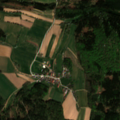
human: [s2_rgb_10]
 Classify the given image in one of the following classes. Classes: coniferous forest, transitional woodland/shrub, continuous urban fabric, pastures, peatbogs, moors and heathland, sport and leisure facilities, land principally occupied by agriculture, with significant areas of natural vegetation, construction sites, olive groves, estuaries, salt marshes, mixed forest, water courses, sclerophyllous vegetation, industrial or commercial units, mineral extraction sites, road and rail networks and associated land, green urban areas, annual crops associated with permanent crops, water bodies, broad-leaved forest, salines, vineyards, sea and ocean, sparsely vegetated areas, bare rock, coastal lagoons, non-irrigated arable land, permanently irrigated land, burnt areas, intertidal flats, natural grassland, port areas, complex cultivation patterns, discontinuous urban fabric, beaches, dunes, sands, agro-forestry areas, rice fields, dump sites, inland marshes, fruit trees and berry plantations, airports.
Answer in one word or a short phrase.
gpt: non-irrigated arable land, coniferous forest, mixed forest